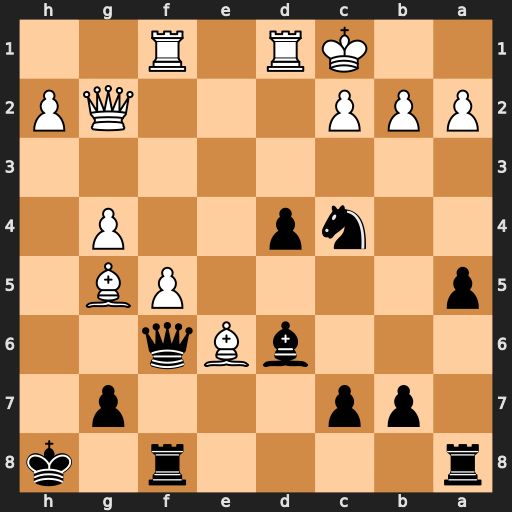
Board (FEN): r4r1k/1pp3p1/3bBq2/p4PB1/2np2P1/8/PPP3QP/2KR1R2
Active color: b
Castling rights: -
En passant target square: -
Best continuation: Qxg5+ Kb1 Ne3